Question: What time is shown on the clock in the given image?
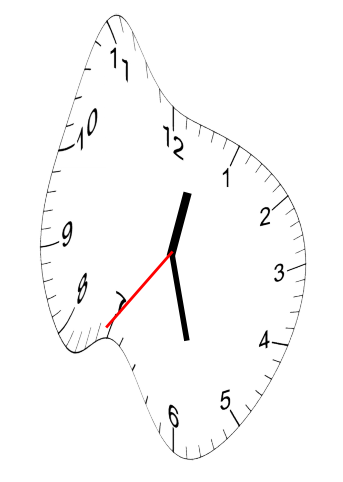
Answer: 12:27:36